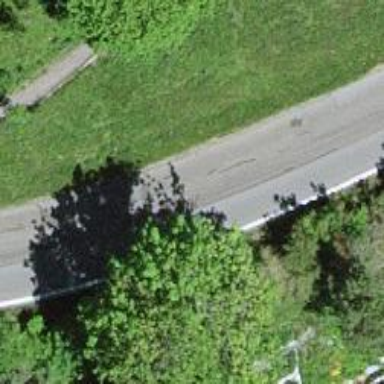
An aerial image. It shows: Tertiary road with asphalt surface.